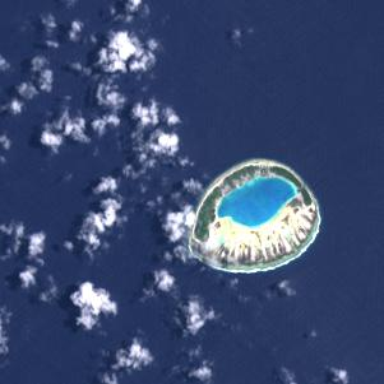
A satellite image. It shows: Atoll located within maritime boundary.